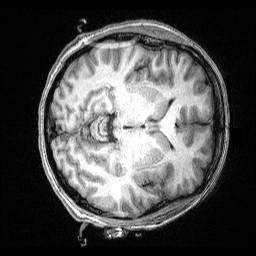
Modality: T1w
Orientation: axial
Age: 26
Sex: female
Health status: ill
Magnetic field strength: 3 T
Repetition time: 2.53 s
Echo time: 0.00331 s